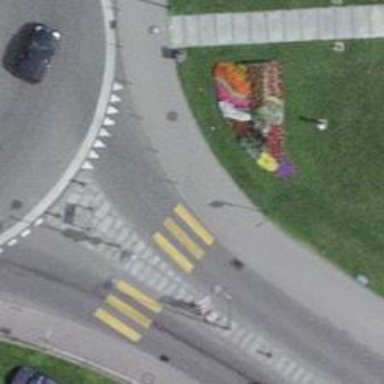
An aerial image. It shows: Zebra crossing with road island.